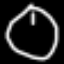
Label: clock